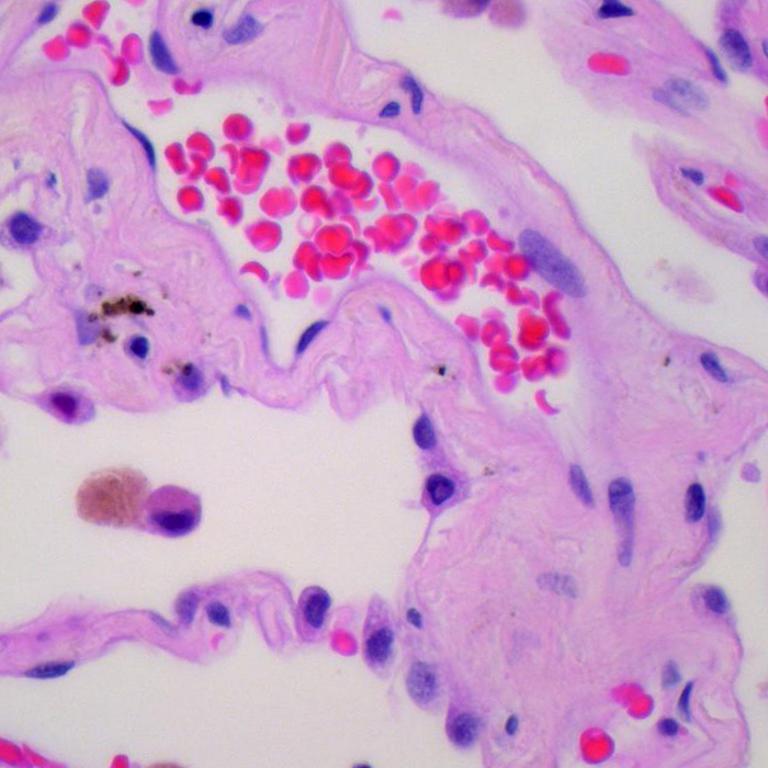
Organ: lung
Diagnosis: benign